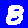
Digit: 8